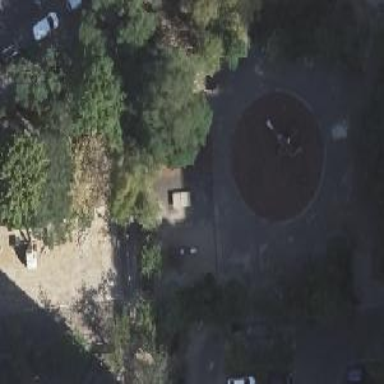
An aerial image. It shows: Playground structure.